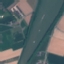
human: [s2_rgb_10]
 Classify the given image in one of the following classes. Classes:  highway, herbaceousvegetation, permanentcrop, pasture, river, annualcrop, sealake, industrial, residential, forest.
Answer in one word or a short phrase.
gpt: River